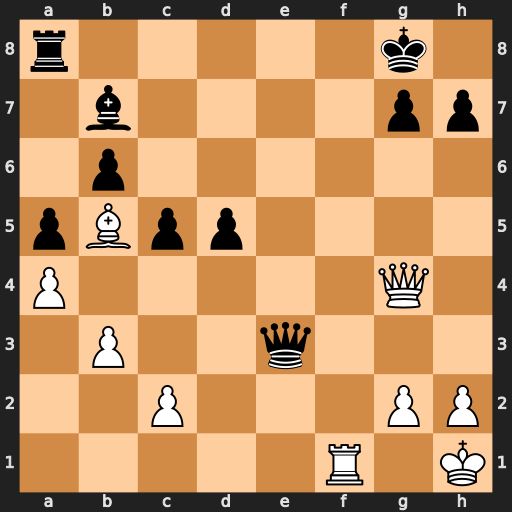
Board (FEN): r5k1/1b4pp/1p6/pBpp4/P5Q1/1P2q3/2P3PP/5R1K
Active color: w
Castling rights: -
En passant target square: -
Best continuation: Qd7 Rf8 Qxb7